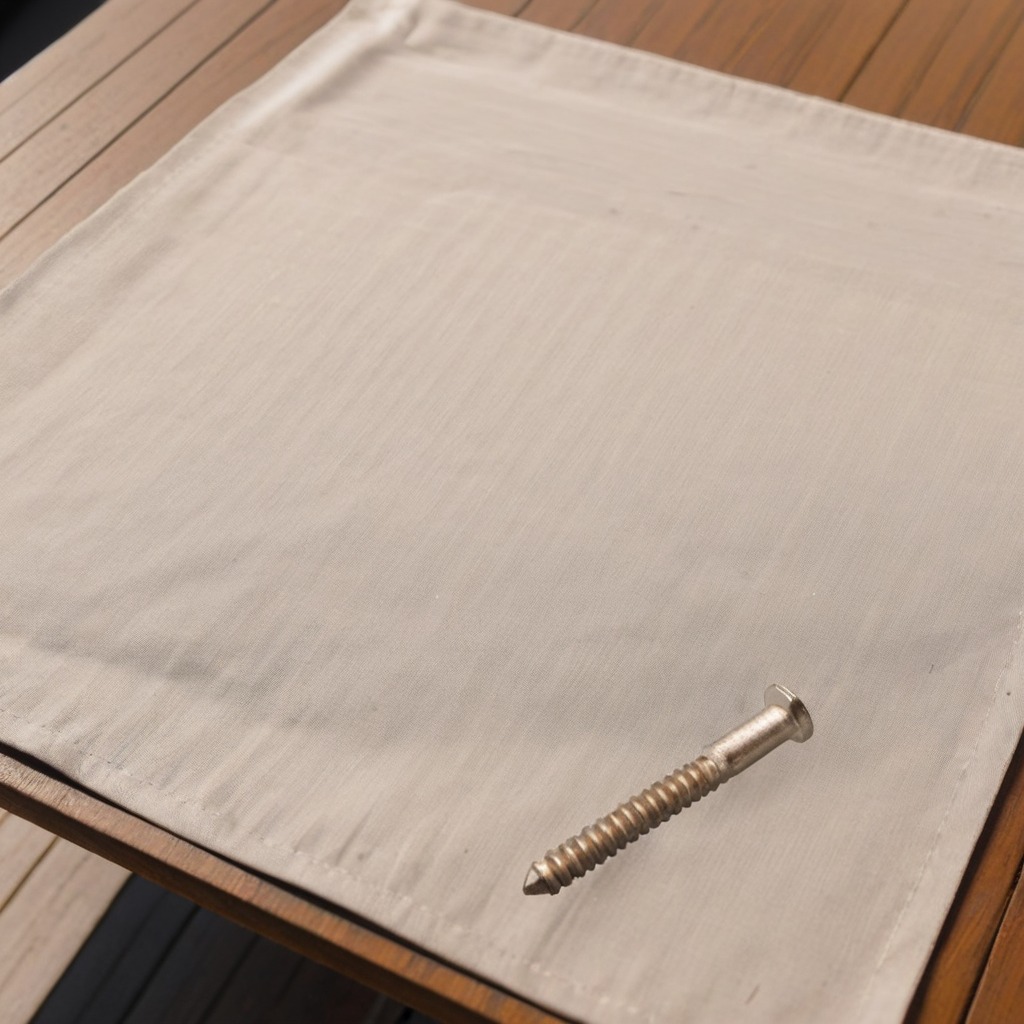
A metal screw lying on a wooden table in an outdoor workshop during daytime bright natural light soft shadows worn but beneath the cloth